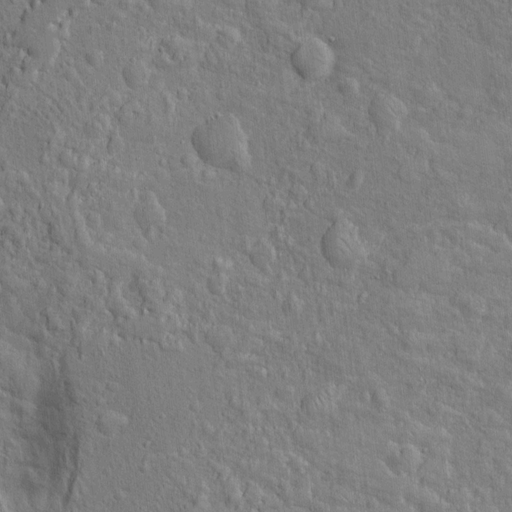
Classes present: Background, Cone